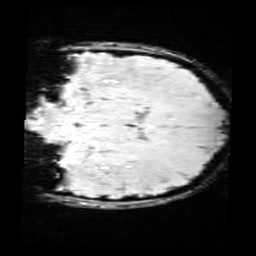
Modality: SWI
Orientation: coronal
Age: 9
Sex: female
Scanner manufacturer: siemens
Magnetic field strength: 3 T
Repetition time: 0.027 s
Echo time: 0.02 s